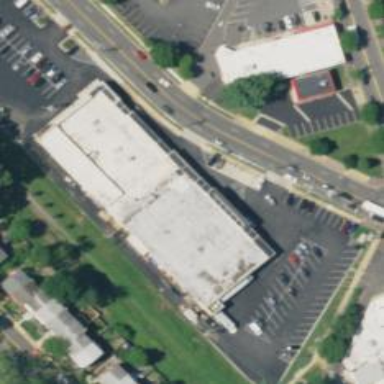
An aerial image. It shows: Supermarket.